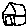
Label: house